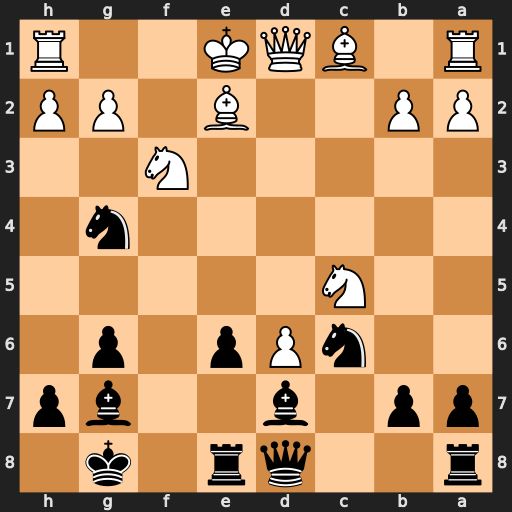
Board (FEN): r2qr1k1/pp1b2bp/2nPp1p1/2N5/6n1/5N2/PP2B1PP/R1BQK2R
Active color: b
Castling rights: KQ
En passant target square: -
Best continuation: Qa5+ Bd2 Qxc5